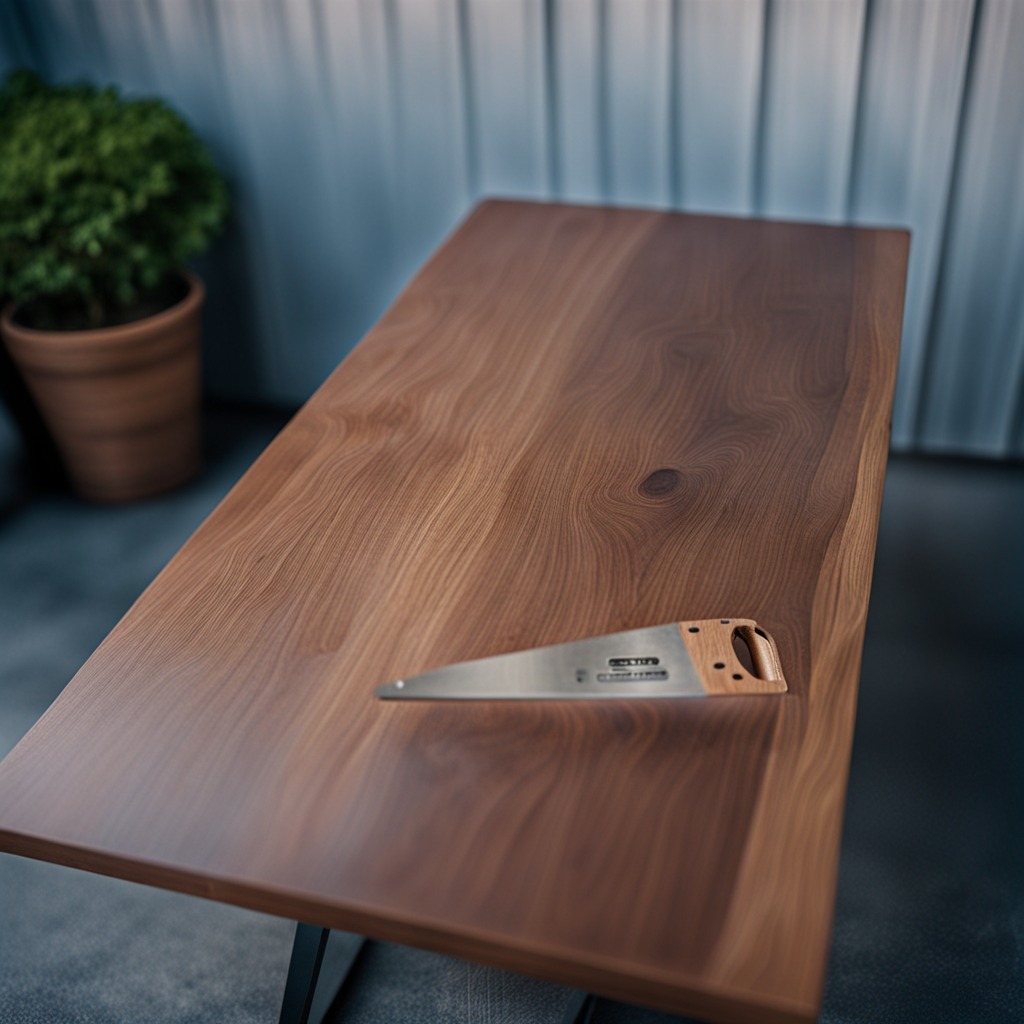
A handheld metal saw is lying on a table with faint burn marks in a small garage at twilight.